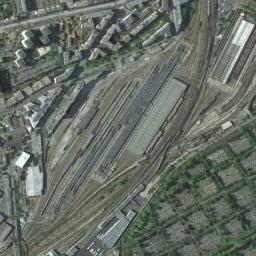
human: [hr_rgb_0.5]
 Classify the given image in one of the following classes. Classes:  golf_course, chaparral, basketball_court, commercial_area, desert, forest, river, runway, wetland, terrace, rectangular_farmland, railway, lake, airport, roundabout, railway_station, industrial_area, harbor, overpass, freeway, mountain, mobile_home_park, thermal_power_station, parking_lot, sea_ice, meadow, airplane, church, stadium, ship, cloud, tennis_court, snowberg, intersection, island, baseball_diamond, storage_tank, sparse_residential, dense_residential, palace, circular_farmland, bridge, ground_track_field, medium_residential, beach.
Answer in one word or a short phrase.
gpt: railway_station